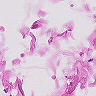
Metastatic tissue present: no